Question: Running my app with SwipeRefreshLayout is causing the app to crash. I have tried to debug the issue, but it seems to occur after the 'setColorScheme' in which it goes into 'ensureLayout'
The logcat:
'''
07-09 16:46:56.093: E/AndroidRuntime(18659): java.lang.RuntimeException: Unable to start activity ComponentInfo{com.heath_bar.twitter/com.heath_bar.twitter.MainActivity}: java.lang.NullPointerException
07-09 16:46:56.093: E/AndroidRuntime(18659): at android.app.ActivityThread.performLaunchActivity(ActivityThread.java:2328)
07-09 16:46:56.093: E/AndroidRuntime(18659): at android.app.ActivityThread.handleLaunchActivity(ActivityThread.java:2386)
07-09 16:46:56.093: E/AndroidRuntime(18659): at android.app.ActivityThread.access$900(ActivityThread.java:169)
07-09 16:46:56.093: E/AndroidRuntime(18659): at android.app.ActivityThread$H.handleMessage(ActivityThread.java:1277)
07-09 16:46:56.093: E/AndroidRuntime(18659): at android.os.Handler.dispatchMessage(Handler.java:102)
07-09 16:46:56.093: E/AndroidRuntime(18659): at android.os.Looper.loop(Looper.java:136)
07-09 16:46:56.093: E/AndroidRuntime(18659): at android.app.ActivityThread.main(ActivityThread.java:5476)
07-09 16:46:56.093: E/AndroidRuntime(18659): at java.lang.reflect.Method.invokeNative(Native Method)
07-09 16:46:56.093: E/AndroidRuntime(18659): at java.lang.reflect.Method.invoke(Method.java:515)
07-09 16:46:56.093: E/AndroidRuntime(18659): at com.android.internal.os.ZygoteInit$MethodAndArgsCaller.run(ZygoteInit.java:1268)
07-09 16:46:56.093: E/AndroidRuntime(18659): at com.android.internal.os.ZygoteInit.main(ZygoteInit.java:1084)
07-09 16:46:56.093: E/AndroidRuntime(18659): at dalvik.system.NativeStart.main(Native Method)
07-09 16:46:56.093: E/AndroidRuntime(18659): Caused by: java.lang.NullPointerException
07-09 16:46:56.093: E/AndroidRuntime(18659): at android.support.v4.widget.SwipeRefreshLayout.ensureTarget(SwipeRefreshLayout.java:293)
07-09 16:46:56.093: E/AndroidRuntime(18659): at android.support.v4.widget.SwipeRefreshLayout.setColorScheme(SwipeRefreshLayout.java:268)
07-09 16:46:56.093: E/AndroidRuntime(18659): at com.heath_bar.twitter.MainActivity.onCreate(MainActivity.java:56)
07-09 16:46:56.093: E/AndroidRuntime(18659): at android.app.Activity.performCreate(Activity.java:5451)
07-09 16:46:56.093: E/AndroidRuntime(18659): at android.app.Instrumentation.callActivityOnCreate(Instrumentation.java:1093)
07-09 16:46:56.093: E/AndroidRuntime(18659): at android.app.ActivityThread.performLaunchActivity(ActivityThread.java:2292)
07-09 16:46:56.093: E/AndroidRuntime(18659): ... 11 more
'''
Here is my code:
'''
@Override
protected void onCreate(Bundle savedInstanceState) {
super.onCreate(savedInstanceState);
setContentView(R.layout.activity_main);
SwipeRefreshLayout swipeLayout = (SwipeRefreshLayout) findViewById(R.id.swipe_container);
swipeLayout.setOnRefreshListener(new OnRefreshListener() {
@Override
public void onRefresh() {
// TODO Auto-generated method stub
}
});
swipeLayout.setColorScheme(Color.RED, Color.BLUE, Color.GREEN,
Color.YELLOW);
}
'''
My xaml:
'''
<?xml version="1.0" encoding="utf-8"?>
<android.support.v4.widget.SwipeRefreshLayout xmlns:android="http://schemas.android.com/apk/res/android"
android:id="@+id/swipe_container"
android:layout_width="match_parent"
android:layout_height="match_parent" >
<ScrollView
android:id="@+id/scrollView"
android:layout_width="wrap_content"
android:layout_height="wrap_content" >
<TableLayout
android:id="@+id/table"
android:layout_width="wrap_content"
android:layout_height="wrap_content"
android:layout_margin="5dp" />
</ScrollView>
</android.support.v4.widget.SwipeRefreshLayout>
'''
Any ideas why this might be crashing? I have added the correct jar file as well into my project under Android Private Libraries.

All ideas are greatly appreciated. Thank you in advance.
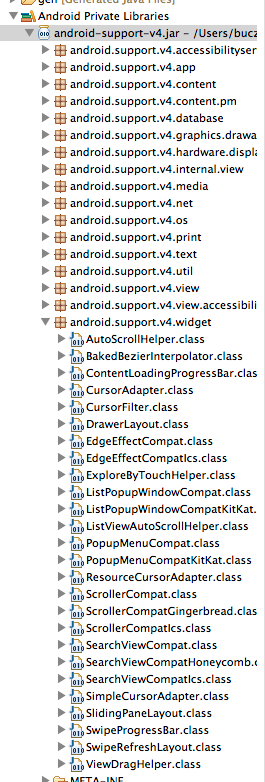
Answer: Not a hundred percent sure where the problem was, but I believe I had android.support.v4 version 20.0 not 19.1, but for some odd reason, 'setColorScheme' was not marked as deprecated (as it is in 20.0). Deleting the library and re-adding android.support.v4 library version 20.0. Then changing 'setColorScheme' to set 'setColorSchemeColors' fixed the issue.
I hope this can save someone else some time.